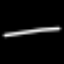
Label: line